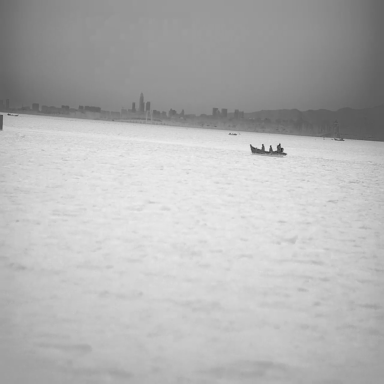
There are four bulk_carriers in the infrared image.